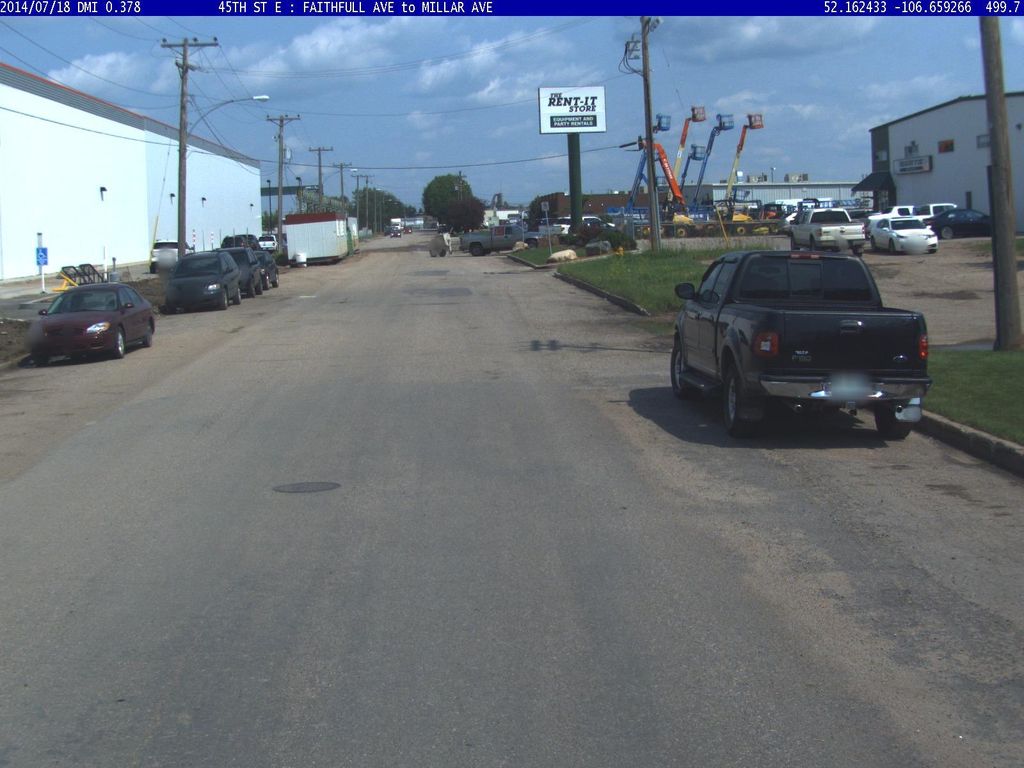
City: saskatoon